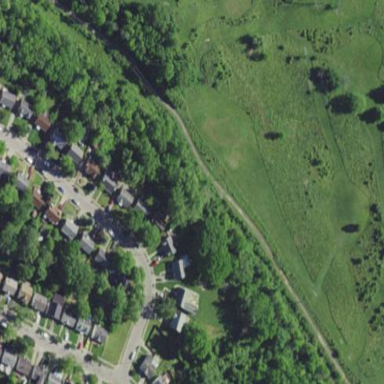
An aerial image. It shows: Disc golf course on grassy land. It's leisure spot designed for playing disc golf.